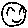
Label: smiley face